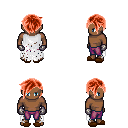
a pixel art fantasy rpg character, male body template, human, dark skin, white tattered cape, magenta pants, red pixie cut hairstyle, metal gloves, brown slippers, four views (front, back, left, right), 2x2 character sprite sheet, small pixel art, hard edges, no anti-aliasing